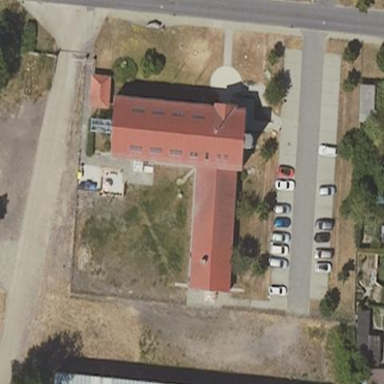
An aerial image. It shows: Public townhall.